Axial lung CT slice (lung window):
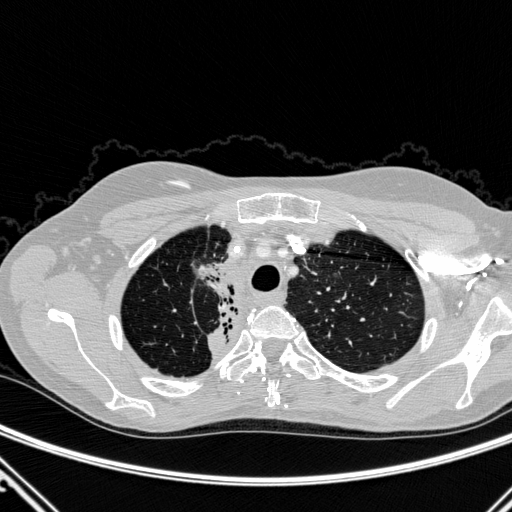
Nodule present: no